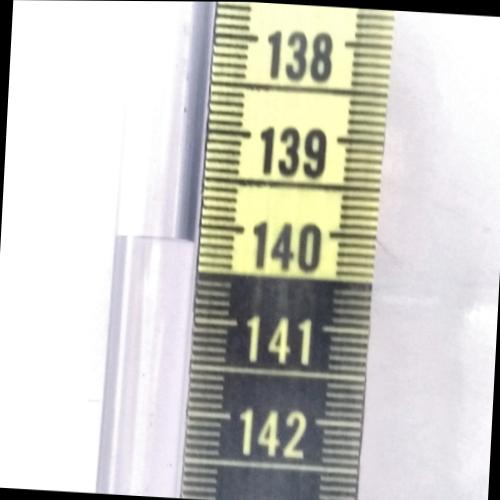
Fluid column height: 140.2 cm